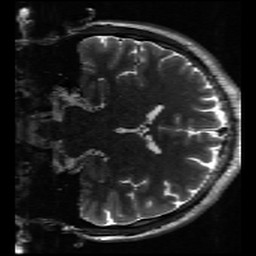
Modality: inplaneT2
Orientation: coronal